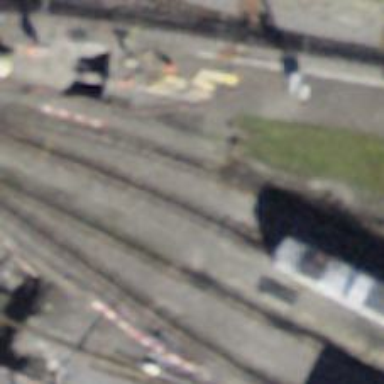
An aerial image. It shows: Narrow-gauge railway with single track running through yard. The railway is electrified with contact line.